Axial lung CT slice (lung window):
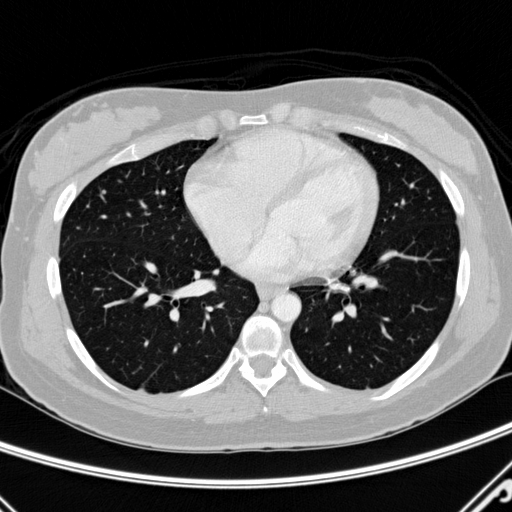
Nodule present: yes
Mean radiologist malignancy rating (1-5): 2